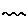
Label: zigzag